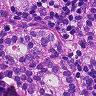
Metastatic tissue present: yes